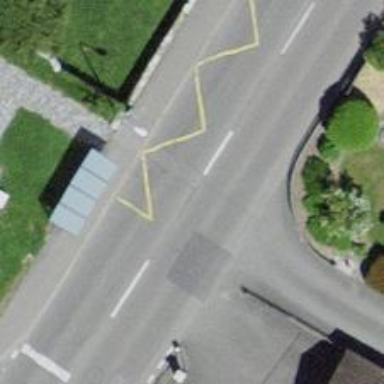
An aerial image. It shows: Public transport stop position.